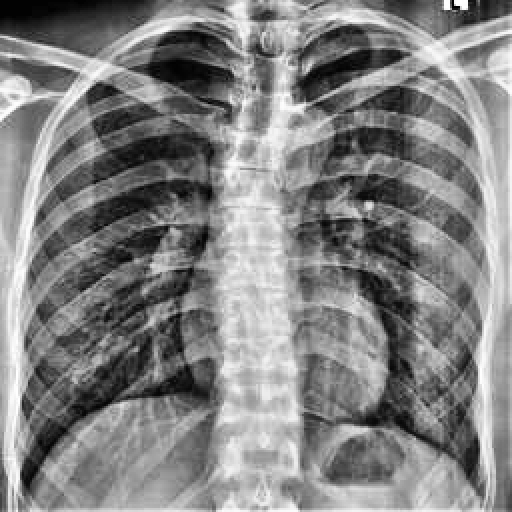
Finding: NORMAL